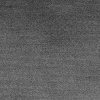
Atmospheric dust classification: dusty